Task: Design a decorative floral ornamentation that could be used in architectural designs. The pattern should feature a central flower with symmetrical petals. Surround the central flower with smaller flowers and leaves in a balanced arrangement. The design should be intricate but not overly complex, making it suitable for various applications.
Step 1572:
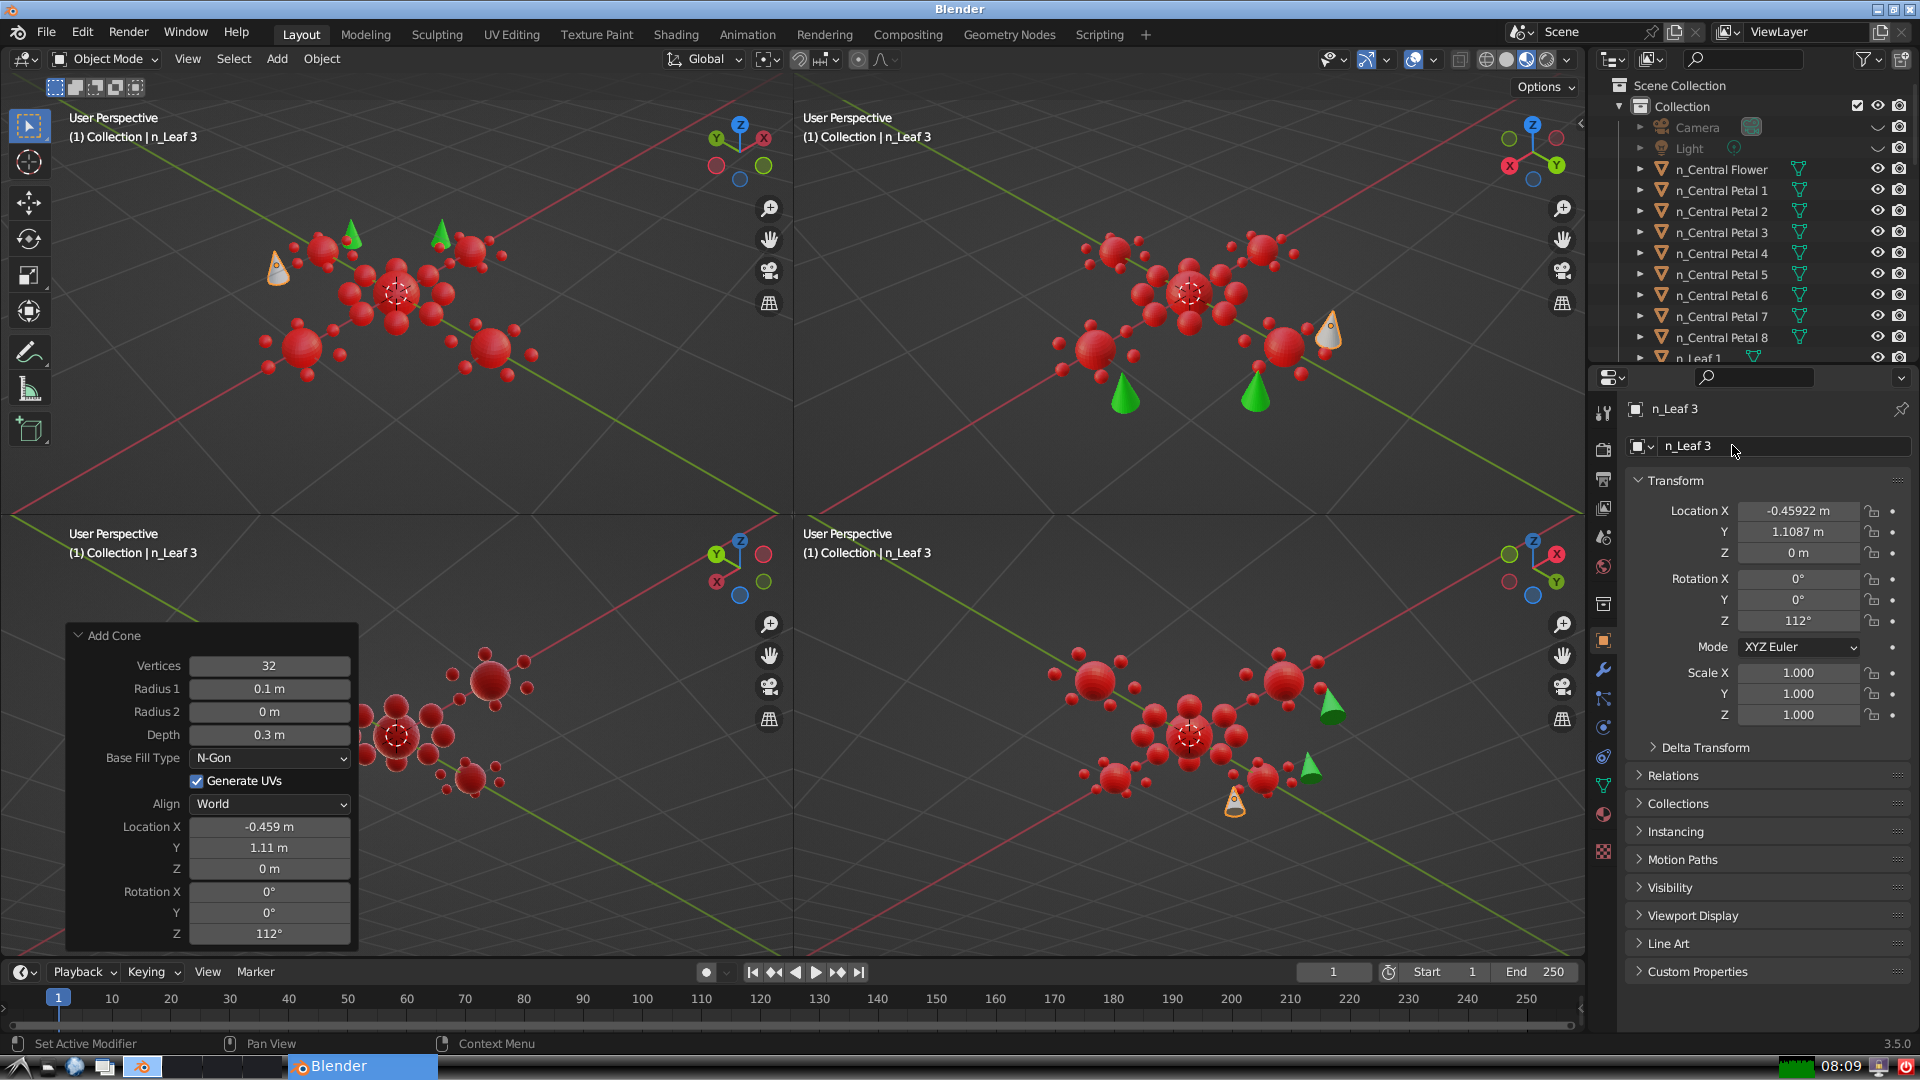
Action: {"mouse_move": [1603, 815]}